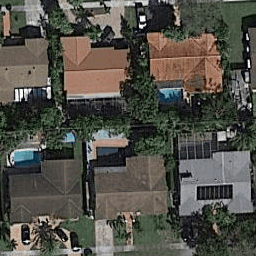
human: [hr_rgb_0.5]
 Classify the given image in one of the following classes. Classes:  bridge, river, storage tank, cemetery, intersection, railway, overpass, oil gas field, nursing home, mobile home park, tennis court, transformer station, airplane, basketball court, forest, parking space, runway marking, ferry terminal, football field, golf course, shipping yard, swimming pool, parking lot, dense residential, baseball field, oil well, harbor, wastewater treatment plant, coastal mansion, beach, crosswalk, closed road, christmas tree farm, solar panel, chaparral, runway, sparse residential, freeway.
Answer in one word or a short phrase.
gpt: dense residential